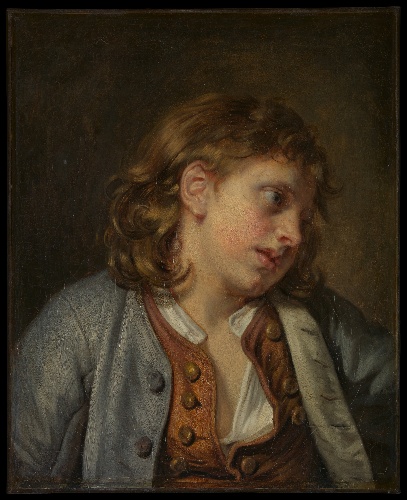
Title: Head of a Young Boy
Artist: Jean-Baptiste Greuze
Artist bio: French, Tournus 1725–1805 Paris
Date: 1763
Object type: Painting
Classification: Paintings
Medium: Oil on canvas
Dimensions: 18 7/8 x 15 3/8 in. (47.9 x 39.1 cm)
Department: European Paintings
Credit line: The Friedsam Collection, Bequest of Michael Friedsam, 1931
Accession year: 1932
Repository: Metropolitan Museum of Art, New York, NY
Tags: Boys|Portraits